Interaction volume radius: 5 \u00c5
Interaction volume height: 10 \u00c5
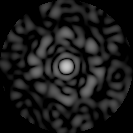
Disorder parameter: 0.8168